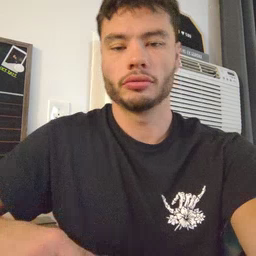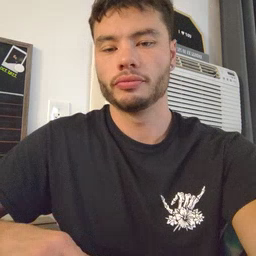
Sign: loud